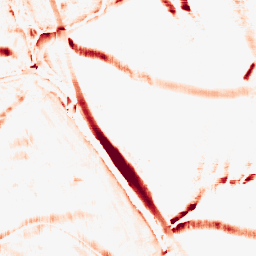
Category: morphological
Decomposition family: morphological_square
Decomposition parameters: operation: opening
size: 15
Upsampling method: quadratic
Upsampling parameters: scale: 4
Upsampling scale: 4